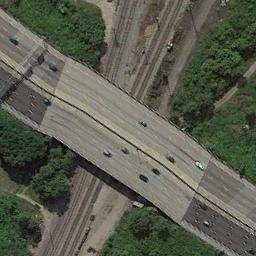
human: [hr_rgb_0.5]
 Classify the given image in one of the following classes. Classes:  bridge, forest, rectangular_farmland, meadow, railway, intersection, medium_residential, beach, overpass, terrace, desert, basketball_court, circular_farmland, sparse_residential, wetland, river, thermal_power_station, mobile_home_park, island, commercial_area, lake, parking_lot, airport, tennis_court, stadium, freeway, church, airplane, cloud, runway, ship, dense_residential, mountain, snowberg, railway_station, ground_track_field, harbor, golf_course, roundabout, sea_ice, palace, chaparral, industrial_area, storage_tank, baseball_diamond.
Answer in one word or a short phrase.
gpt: overpass